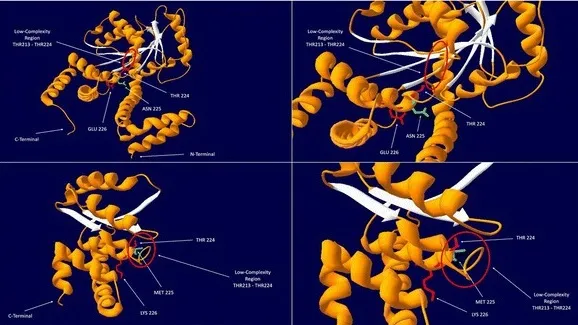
Whole view of the normal protein MMAA by the use of 2www structure (above left); close view of the normal protein MMAA (above right); whole view of the novel mutated MMAA protein (p. N225M) by the use of 2www structure (below left); close view of the novel mutated protein MMAA (below right). Red circles in pictures show low complexity regions.
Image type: radiology (ct)